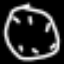
Label: clock